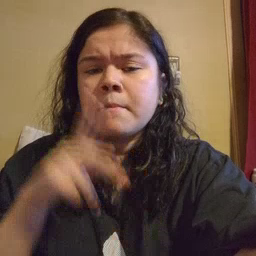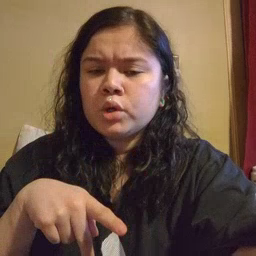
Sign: person